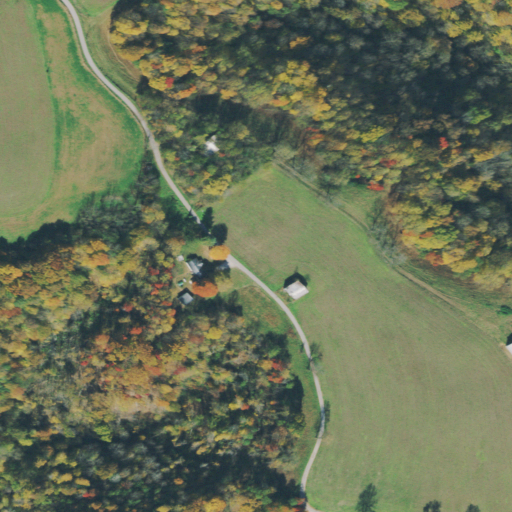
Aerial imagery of ridge(s) in Tennessee named Sircy Ridge containing deciduous forest, cultivated crops, open development, grassland, pasture, low intensity development, medium intensity development, and high intensity development